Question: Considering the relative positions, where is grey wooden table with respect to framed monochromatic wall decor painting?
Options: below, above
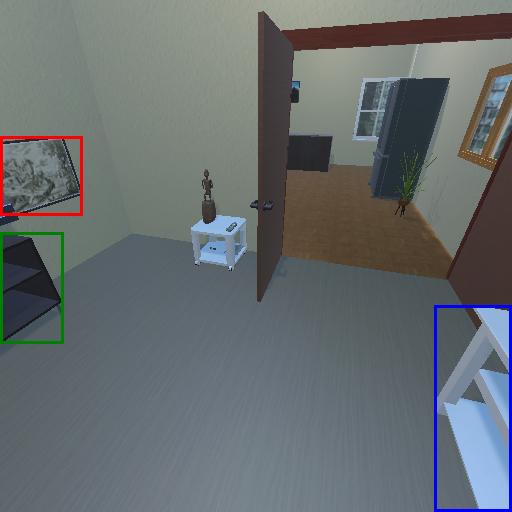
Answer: below